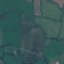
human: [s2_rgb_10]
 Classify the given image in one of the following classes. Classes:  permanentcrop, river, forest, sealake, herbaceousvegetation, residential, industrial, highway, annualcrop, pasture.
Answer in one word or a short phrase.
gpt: Pasture